Frequency: 70000
Velocity: 0,217
Power: 19,5
Pulse duration: 0,0000001
Pass count: 1
Magnification: 10
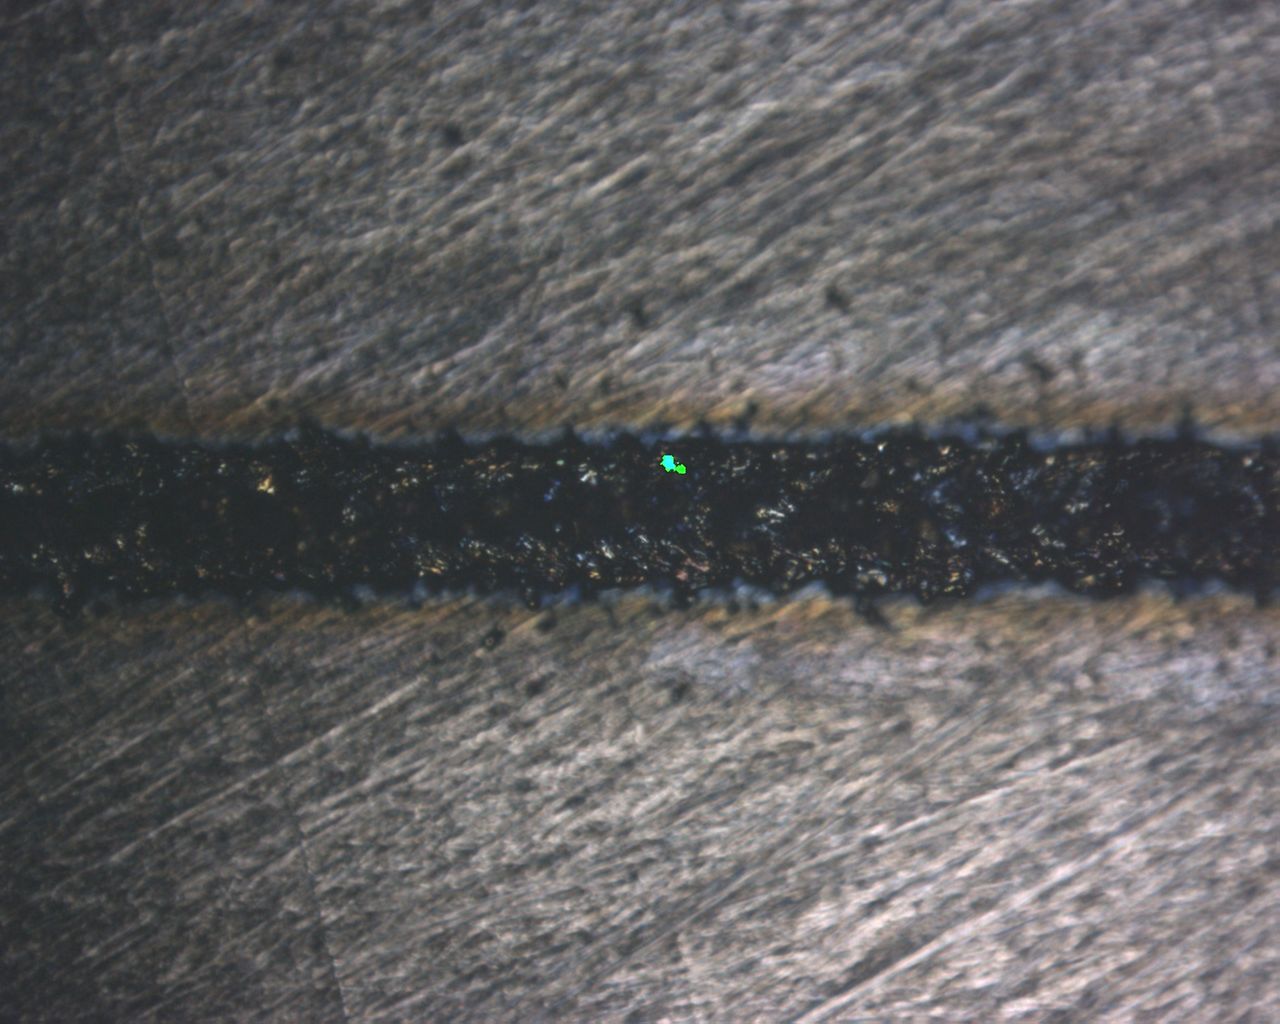
Measured width: 151.385
Other width: 47.909